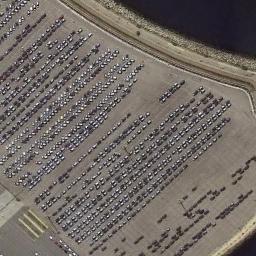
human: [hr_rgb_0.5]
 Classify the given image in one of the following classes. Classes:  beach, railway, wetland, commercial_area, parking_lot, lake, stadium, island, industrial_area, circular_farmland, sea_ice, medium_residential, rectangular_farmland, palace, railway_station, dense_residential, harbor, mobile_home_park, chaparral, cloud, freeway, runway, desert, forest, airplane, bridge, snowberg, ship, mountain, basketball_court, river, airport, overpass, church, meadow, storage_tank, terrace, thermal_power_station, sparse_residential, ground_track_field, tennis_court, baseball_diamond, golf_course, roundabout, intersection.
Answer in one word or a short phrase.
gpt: parking_lot